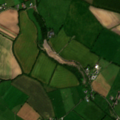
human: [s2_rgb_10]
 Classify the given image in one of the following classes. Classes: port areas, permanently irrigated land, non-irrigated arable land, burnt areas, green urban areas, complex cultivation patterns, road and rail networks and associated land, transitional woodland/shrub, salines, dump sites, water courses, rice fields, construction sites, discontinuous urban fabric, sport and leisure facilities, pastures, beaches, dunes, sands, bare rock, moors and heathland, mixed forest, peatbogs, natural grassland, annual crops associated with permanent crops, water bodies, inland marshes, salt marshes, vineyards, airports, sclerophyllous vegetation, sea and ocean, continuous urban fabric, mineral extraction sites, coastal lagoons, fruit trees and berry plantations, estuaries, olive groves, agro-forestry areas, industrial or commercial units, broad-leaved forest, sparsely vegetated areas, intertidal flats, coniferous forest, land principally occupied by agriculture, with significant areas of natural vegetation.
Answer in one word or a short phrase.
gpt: non-irrigated arable land, pastures, complex cultivation patterns